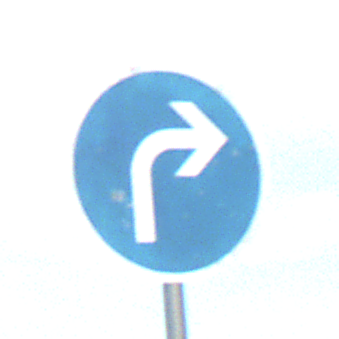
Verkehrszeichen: VorgeschriebeneFahrtrichtungRechts
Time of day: SunriseSunset
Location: Outdoor (Beach)
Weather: PartlyCloudy
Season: NotSpecified
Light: Natural